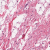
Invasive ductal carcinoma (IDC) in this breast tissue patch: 0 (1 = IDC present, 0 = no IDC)